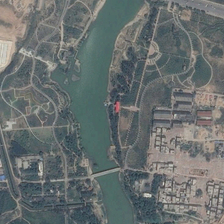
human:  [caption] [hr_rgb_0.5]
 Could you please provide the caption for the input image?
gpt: there is a river with a road passing over  on both sides of which is a park with a group of buildings .

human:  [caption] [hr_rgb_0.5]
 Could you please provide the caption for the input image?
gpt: the park distributes on the both sides of a river .

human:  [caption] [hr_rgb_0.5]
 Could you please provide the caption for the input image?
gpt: the park is at the river .

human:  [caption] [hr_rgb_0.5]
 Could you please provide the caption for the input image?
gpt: a green river with a bridge traverses across it goes through this green park .

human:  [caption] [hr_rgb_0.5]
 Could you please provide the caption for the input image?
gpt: a park with many green trees are near a river .